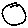
Label: circle